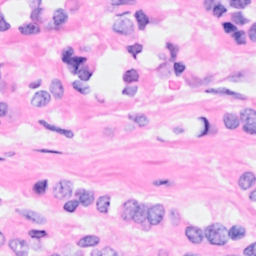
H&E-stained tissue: Breast